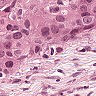
Metastatic tissue present: yes